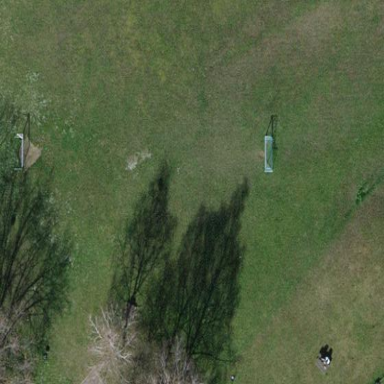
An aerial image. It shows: Soccer pitch designated for leisure and sports activities.